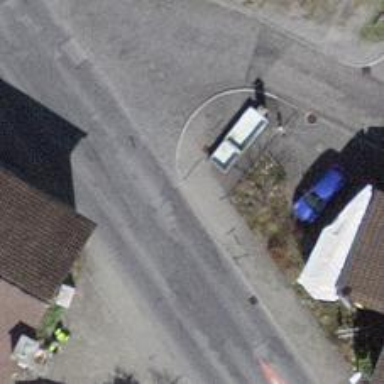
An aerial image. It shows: Footway with sidewalk.